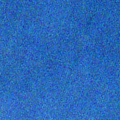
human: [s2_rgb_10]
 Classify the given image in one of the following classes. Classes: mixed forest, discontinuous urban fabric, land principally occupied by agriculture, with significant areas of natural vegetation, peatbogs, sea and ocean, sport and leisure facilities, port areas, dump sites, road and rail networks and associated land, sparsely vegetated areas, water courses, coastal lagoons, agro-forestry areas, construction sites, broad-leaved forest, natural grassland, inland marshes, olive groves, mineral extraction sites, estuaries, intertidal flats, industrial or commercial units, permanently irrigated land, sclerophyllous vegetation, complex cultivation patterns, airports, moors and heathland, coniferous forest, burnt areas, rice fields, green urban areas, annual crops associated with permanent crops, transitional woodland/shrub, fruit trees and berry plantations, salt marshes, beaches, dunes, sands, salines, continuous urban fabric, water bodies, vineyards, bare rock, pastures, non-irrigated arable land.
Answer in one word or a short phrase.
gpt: sea and ocean